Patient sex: M
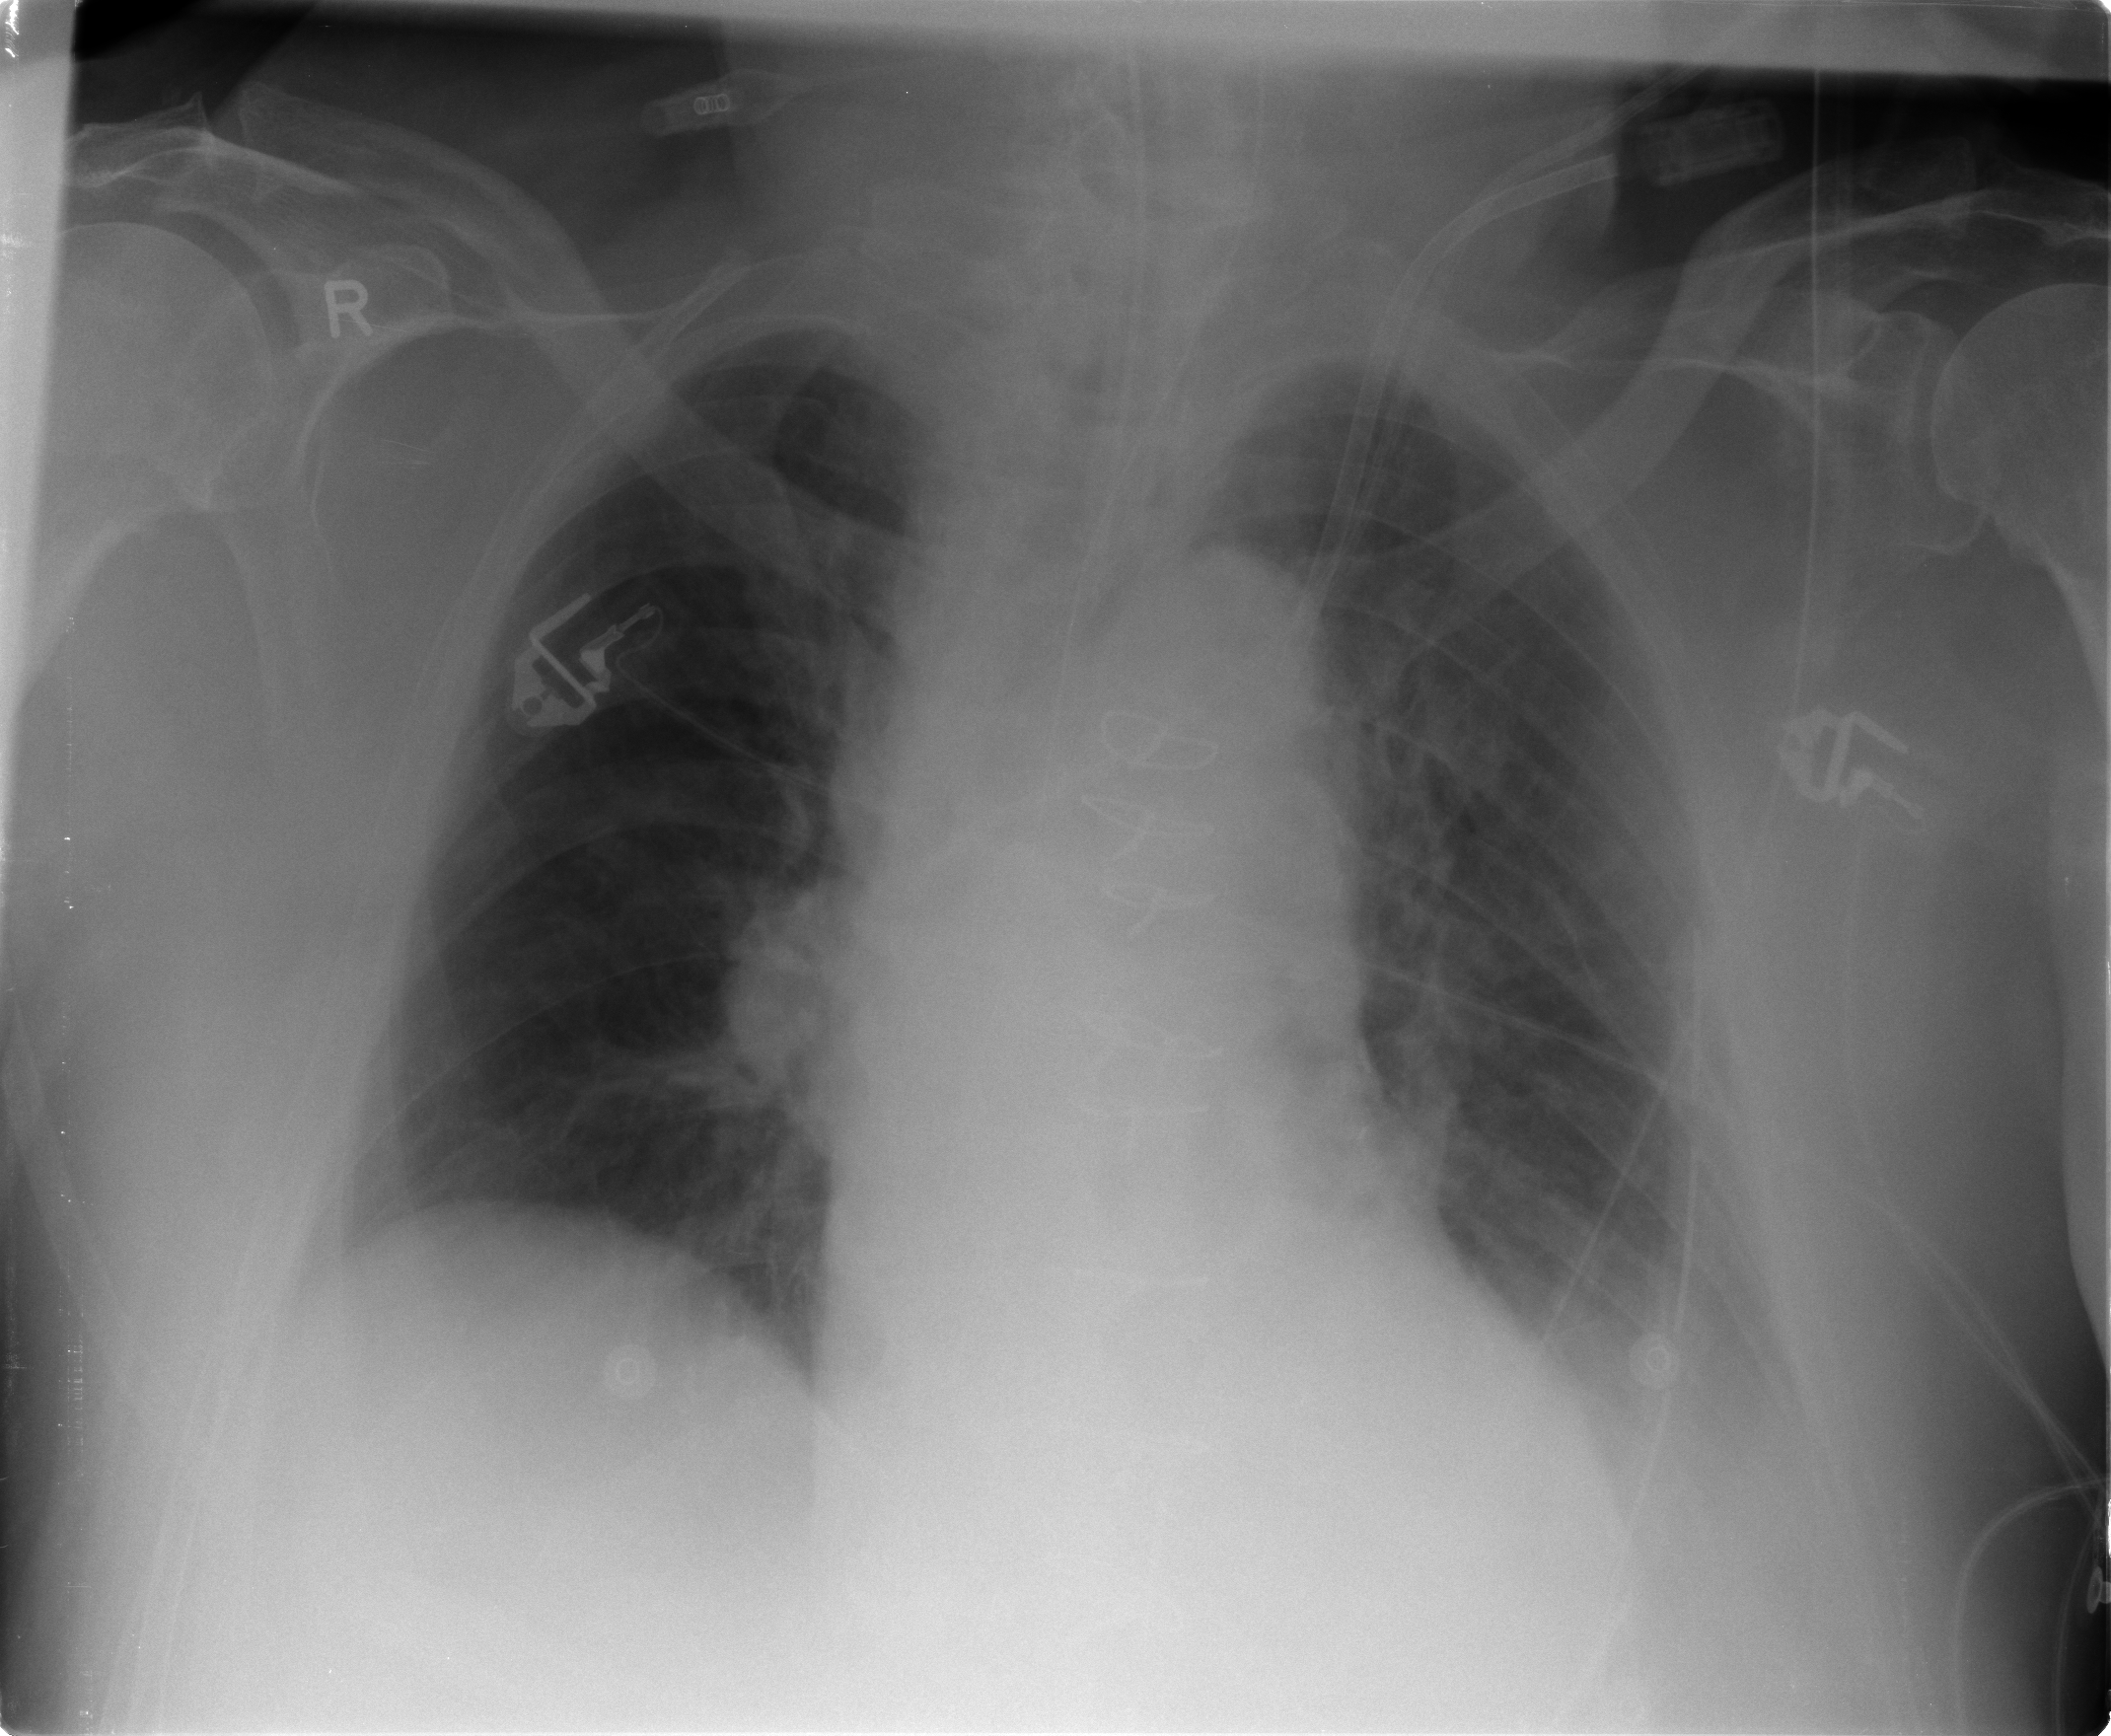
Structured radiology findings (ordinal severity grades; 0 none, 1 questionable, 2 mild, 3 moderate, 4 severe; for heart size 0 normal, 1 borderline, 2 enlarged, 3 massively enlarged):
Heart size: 0
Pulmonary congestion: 1
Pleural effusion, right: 0
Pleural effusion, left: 2
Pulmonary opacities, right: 0
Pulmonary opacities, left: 0
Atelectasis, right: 0
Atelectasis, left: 2